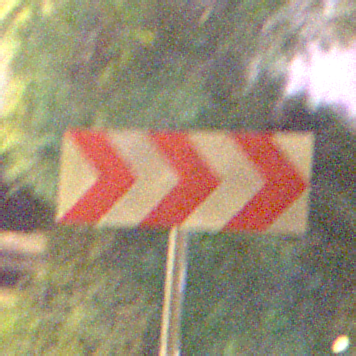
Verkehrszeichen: RichtungstafelnInKurvenGrossLinks
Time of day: Night
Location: Outdoor (Suburban)
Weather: PartlyCloudy
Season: NotSpecified
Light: Artificial